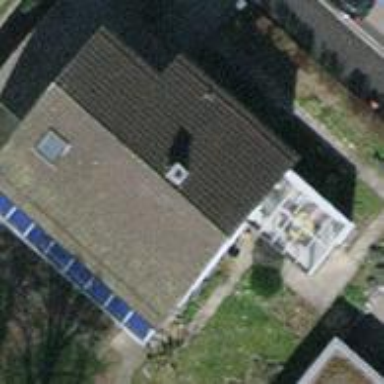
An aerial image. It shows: Detached building with gabled tile roof.